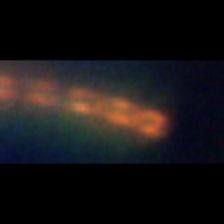
Taxon: Chaetoceros
Group: Diatoms